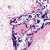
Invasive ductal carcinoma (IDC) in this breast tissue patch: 0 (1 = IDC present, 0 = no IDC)